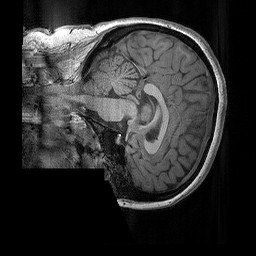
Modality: T1w
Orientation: sagittal
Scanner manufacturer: siemens
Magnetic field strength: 3 T
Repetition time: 2.3 s
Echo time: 0.00298 s